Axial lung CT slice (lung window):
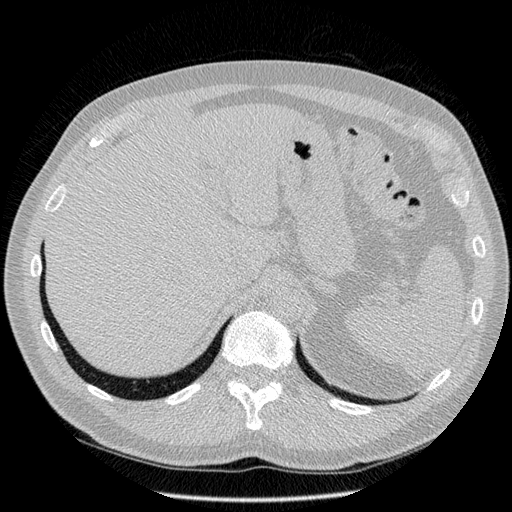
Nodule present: no